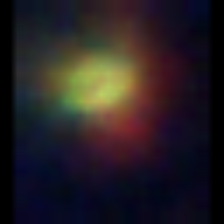
Taxon: NanoPlankton
Group: Other